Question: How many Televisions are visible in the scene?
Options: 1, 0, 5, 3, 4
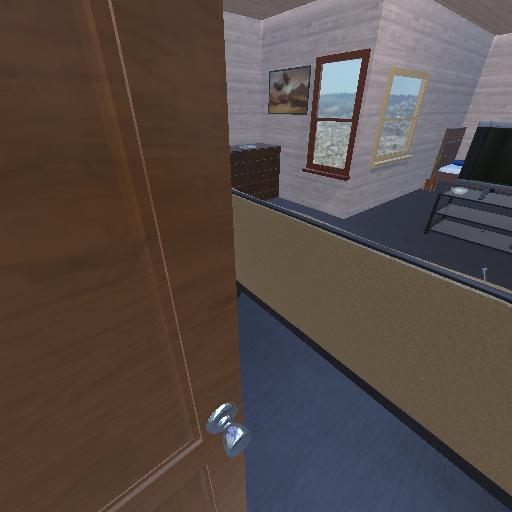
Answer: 1